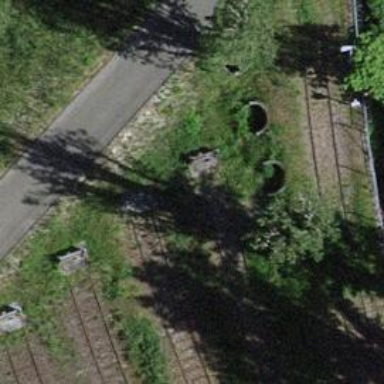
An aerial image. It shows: Railway buffer stop.